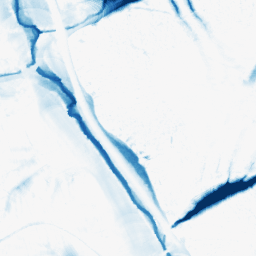
Category: morphological
Decomposition family: morphological_ellipse
Decomposition parameters: operation: closing
width: 30
height: 50
Upsampling method: quintic
Upsampling parameters: scale: 2
Upsampling scale: 2